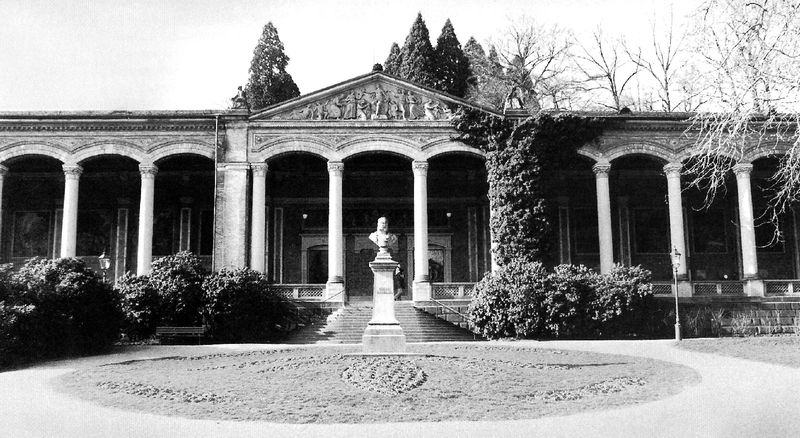
Titel: Trinkhalle in Baden-Baden
Standort: Baden-Baden (EU - D - BW)
Schlagwörter: himmel, bäume, blumen, fenster, säulen, gebäude, rasen, weg, wand, sockel, büsche, pflanze, pflanzen, brustbild, rund, garten, skulptur, statue, relief, bogen, giebel, mauer, bank, treppe, büste, geländer, stufen, foto, bögen, eingang, arkade, arkaden, gesims, efeu, risalit, portikus, beet, blumenbeet, säulengang, tympanon, ädikula, schwrzweiß, wandelgang, bank#